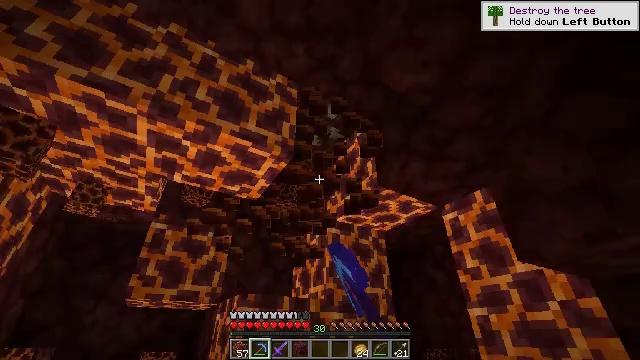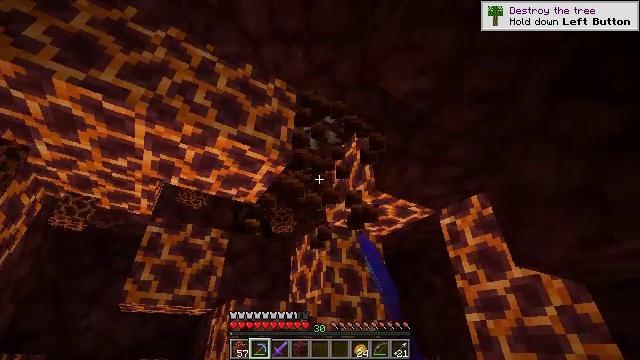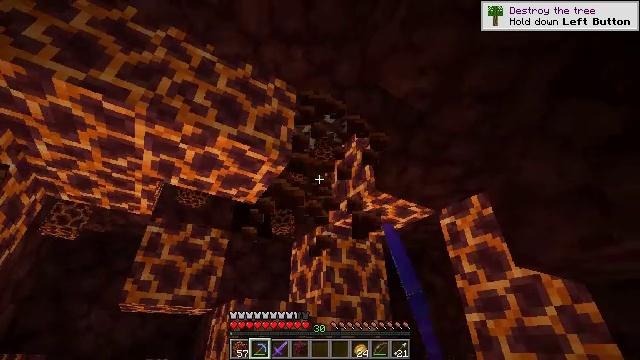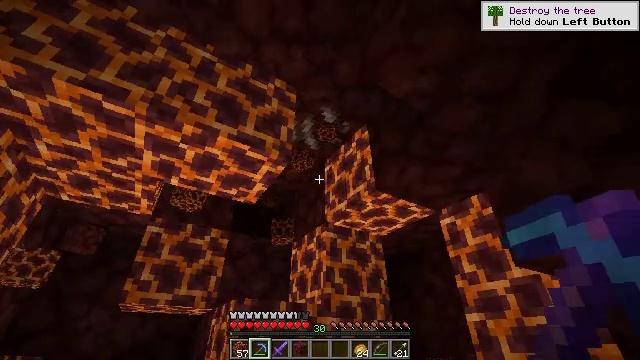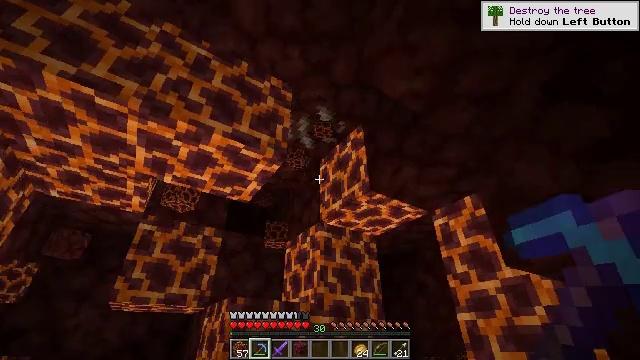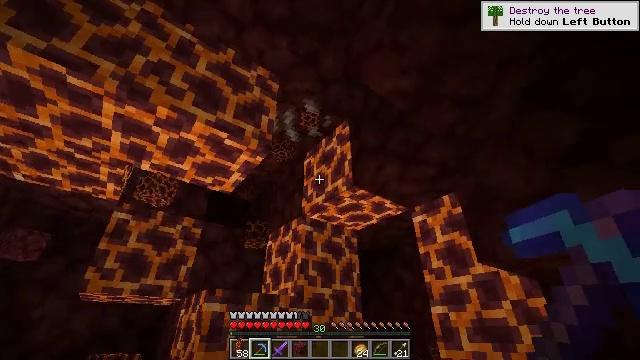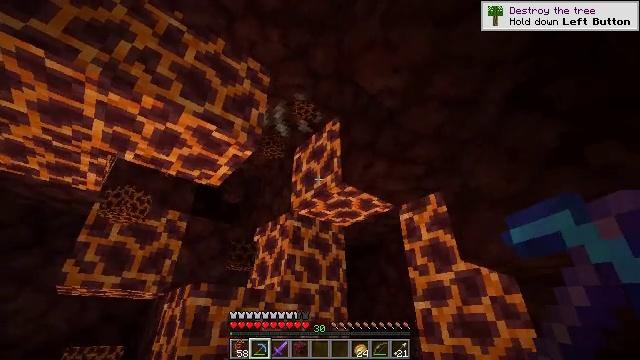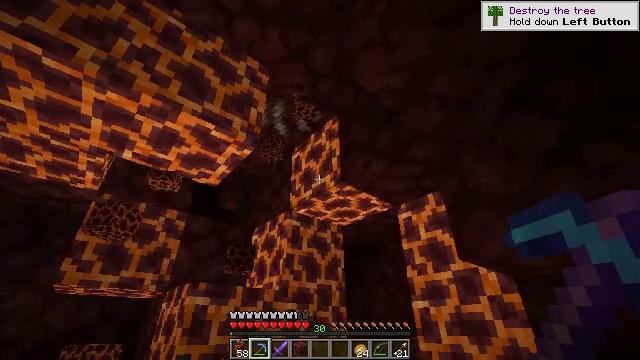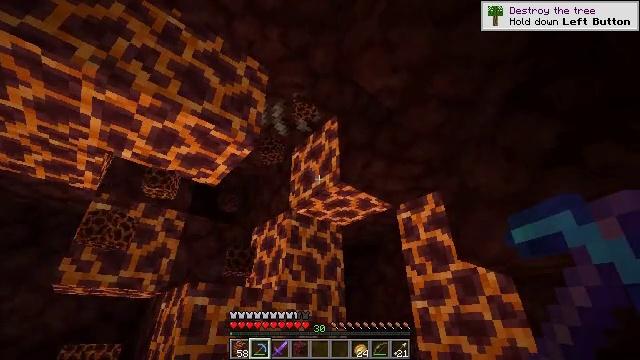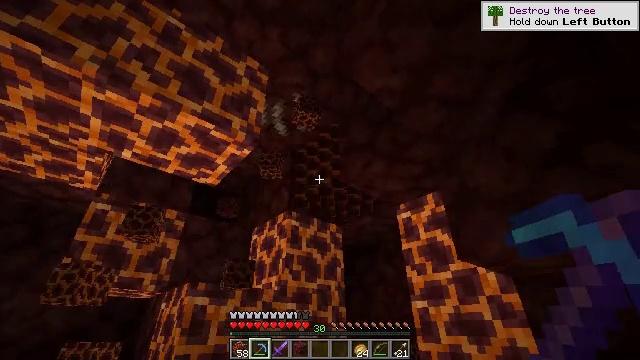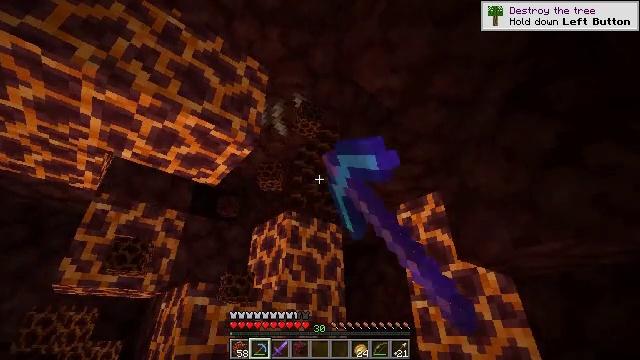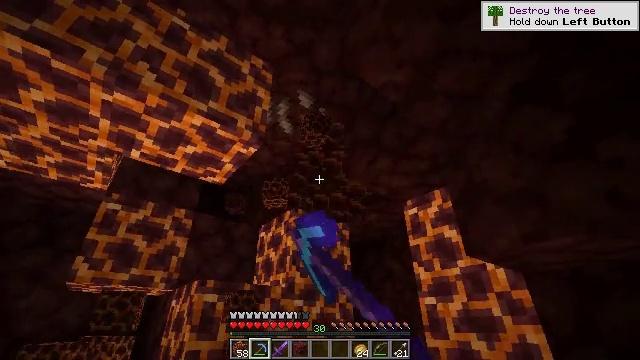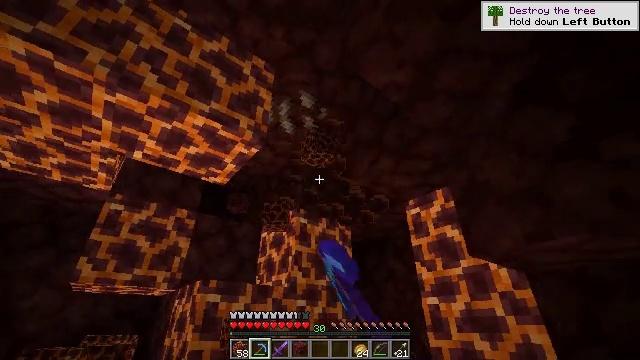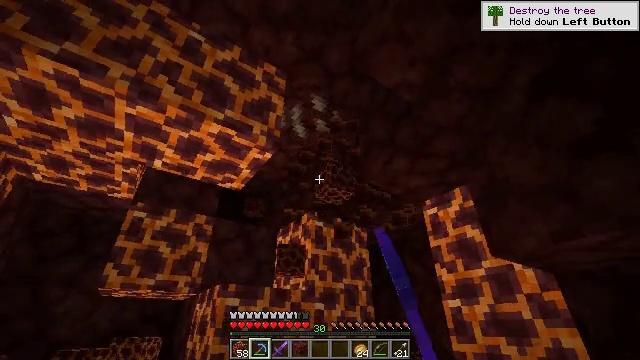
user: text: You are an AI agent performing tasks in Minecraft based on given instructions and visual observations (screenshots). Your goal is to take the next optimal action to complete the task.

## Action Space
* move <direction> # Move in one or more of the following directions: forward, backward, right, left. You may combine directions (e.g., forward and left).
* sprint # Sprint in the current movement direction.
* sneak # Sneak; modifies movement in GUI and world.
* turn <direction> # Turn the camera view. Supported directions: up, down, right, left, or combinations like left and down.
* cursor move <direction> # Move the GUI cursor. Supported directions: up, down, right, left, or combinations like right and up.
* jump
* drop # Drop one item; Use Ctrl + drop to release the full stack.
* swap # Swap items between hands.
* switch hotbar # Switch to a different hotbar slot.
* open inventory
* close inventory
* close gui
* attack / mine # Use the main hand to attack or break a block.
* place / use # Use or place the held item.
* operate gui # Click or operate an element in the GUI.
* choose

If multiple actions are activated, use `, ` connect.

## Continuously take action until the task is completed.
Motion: motion action
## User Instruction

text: Be careful while mining the magma block to avoid taking damage.
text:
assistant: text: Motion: no_op
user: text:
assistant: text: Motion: no_op
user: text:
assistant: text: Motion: no_op
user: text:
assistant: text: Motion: turn right
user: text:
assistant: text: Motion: turn right and down
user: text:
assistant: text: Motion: turn right
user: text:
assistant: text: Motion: no_op
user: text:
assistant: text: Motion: no_op
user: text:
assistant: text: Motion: attack / mine
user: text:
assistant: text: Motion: attack / mine
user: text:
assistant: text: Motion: turn left
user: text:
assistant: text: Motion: no_op
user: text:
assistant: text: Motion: turn left
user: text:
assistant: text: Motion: no_op